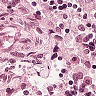
Metastatic tissue present: no